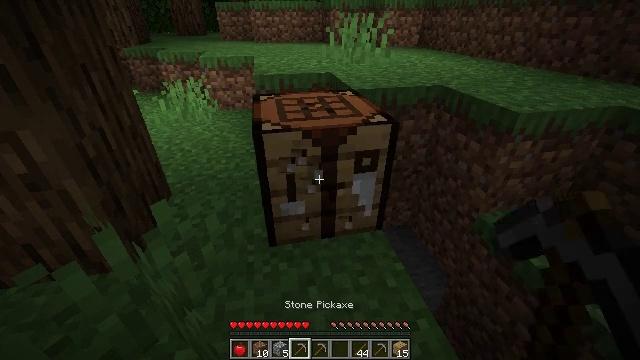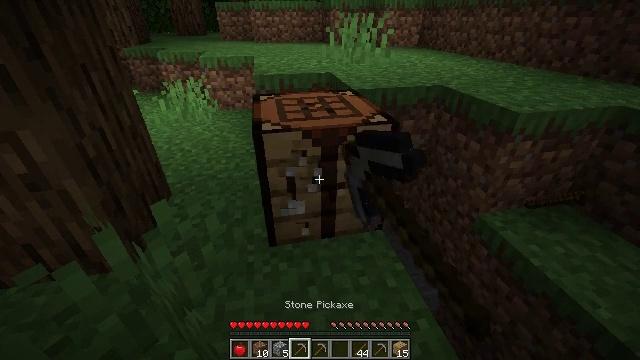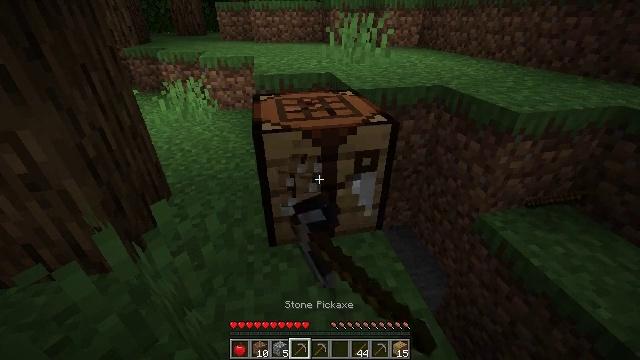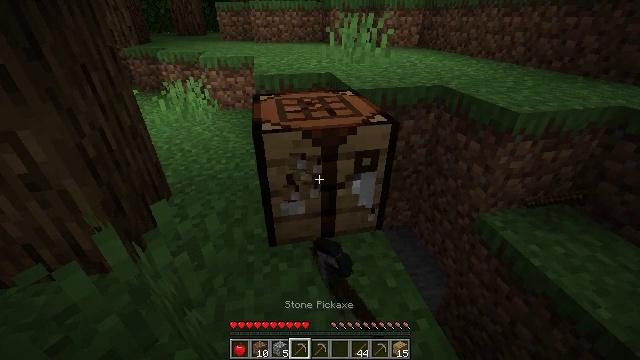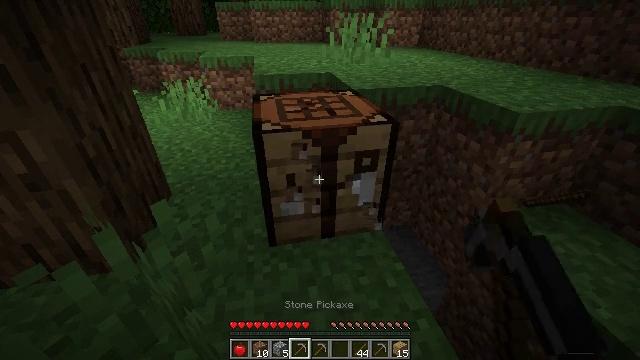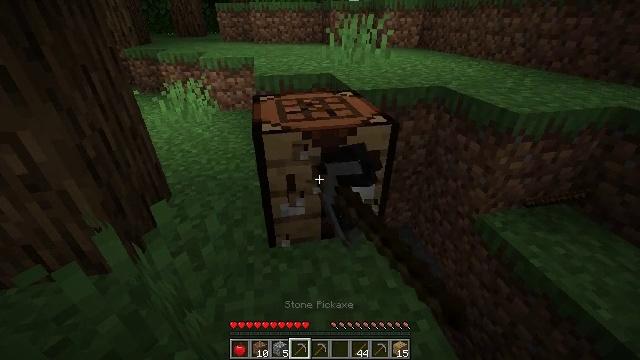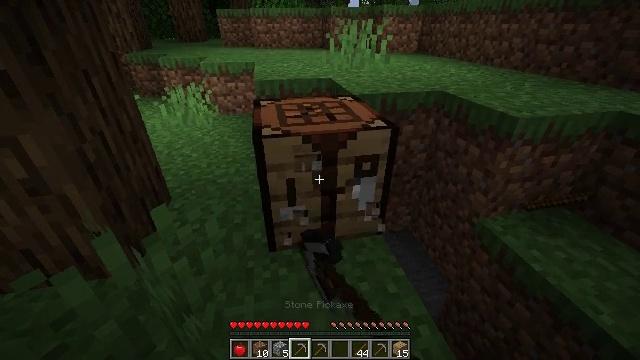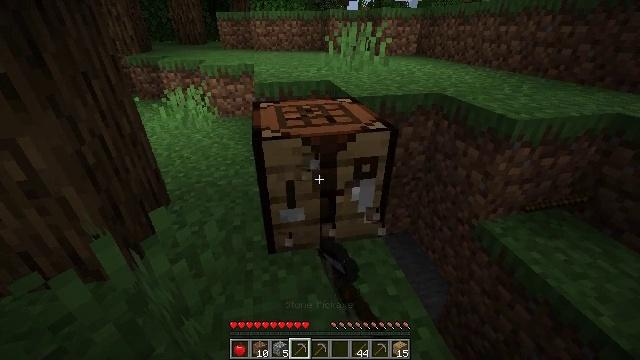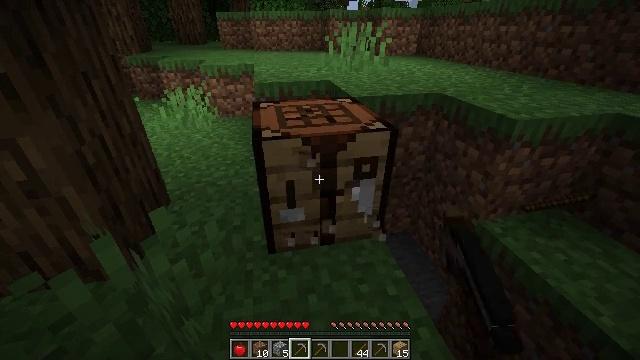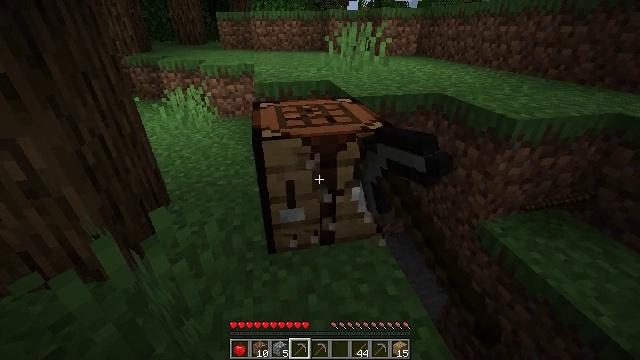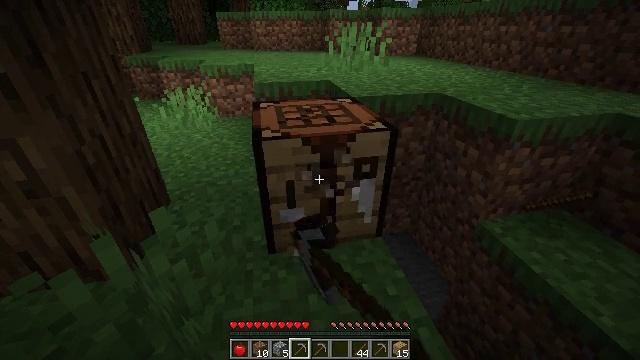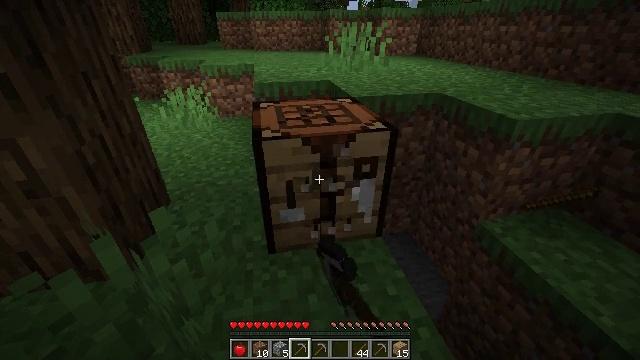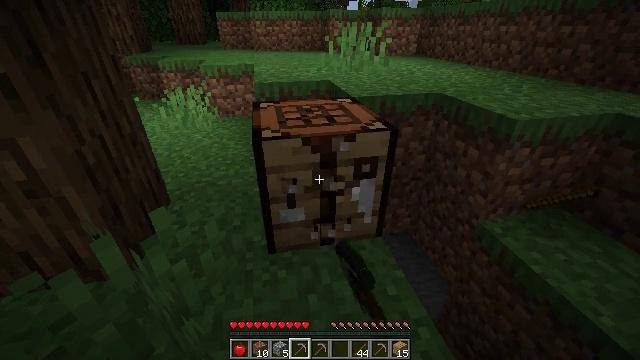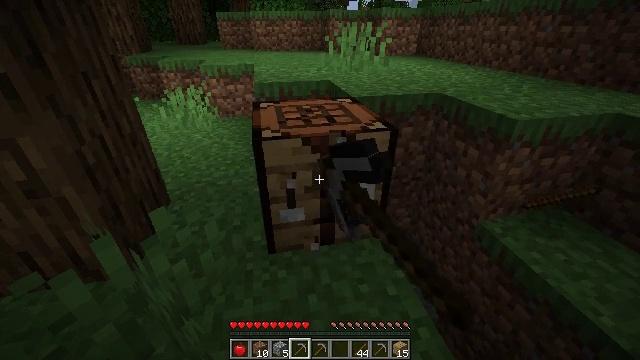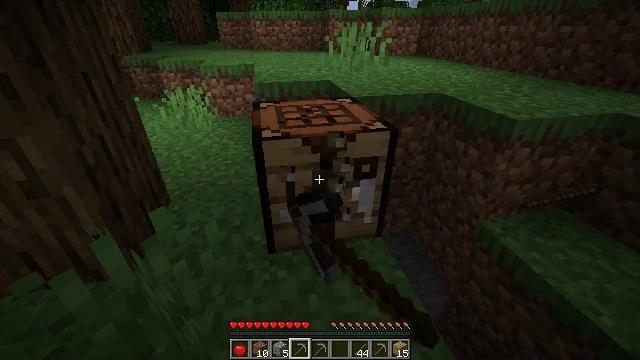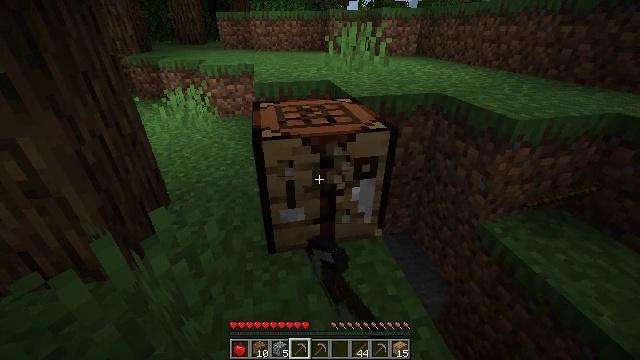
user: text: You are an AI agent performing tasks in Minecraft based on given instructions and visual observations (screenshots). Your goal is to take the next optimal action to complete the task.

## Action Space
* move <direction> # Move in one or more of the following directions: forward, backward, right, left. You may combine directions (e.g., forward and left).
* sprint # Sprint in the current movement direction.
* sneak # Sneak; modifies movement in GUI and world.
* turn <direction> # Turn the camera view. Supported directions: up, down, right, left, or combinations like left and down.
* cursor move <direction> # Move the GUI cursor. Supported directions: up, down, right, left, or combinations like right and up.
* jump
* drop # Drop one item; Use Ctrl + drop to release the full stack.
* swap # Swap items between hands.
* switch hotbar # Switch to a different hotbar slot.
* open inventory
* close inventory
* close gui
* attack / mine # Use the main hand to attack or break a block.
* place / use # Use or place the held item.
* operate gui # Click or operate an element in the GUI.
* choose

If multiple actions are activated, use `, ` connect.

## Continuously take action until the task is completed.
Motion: motion action
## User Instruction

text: Attack the crafting table to break it.
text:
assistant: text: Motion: attack / mine
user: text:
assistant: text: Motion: attack / mine
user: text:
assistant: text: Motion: attack / mine
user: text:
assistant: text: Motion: attack / mine
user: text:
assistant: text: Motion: attack / mine
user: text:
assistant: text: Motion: attack / mine
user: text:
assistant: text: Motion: attack / mine
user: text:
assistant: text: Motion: attack / mine
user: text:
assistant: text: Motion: attack / mine
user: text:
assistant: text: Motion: attack / mine
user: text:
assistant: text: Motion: attack / mine
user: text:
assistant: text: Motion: attack / mine
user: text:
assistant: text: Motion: attack / mine
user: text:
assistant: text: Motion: attack / mine
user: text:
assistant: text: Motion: attack / mine
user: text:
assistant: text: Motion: attack / mine
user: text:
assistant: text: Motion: attack / mine
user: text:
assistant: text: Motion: attack / mine
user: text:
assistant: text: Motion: attack / mine
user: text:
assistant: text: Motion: attack / mine
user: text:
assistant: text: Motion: attack / mine
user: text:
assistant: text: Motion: attack / mine
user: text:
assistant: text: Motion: attack / mine
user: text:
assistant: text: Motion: attack / mine
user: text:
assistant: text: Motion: attack / mine
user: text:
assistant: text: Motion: attack / mine
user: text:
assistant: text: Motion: attack / mine
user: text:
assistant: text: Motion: attack / mine
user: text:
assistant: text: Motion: attack / mine
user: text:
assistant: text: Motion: attack / mine